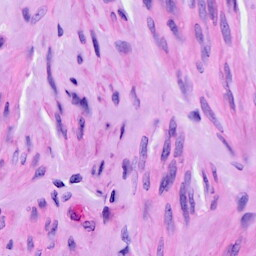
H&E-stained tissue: Ovarian